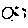
Label: moon